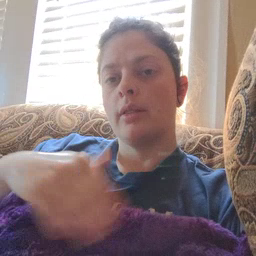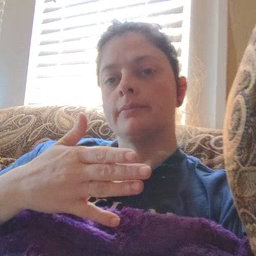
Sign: all